I will show an image sequence of human cooking. I have annotated the images with numbered circles. Choose the number that is closest to the moment when the (Grasping the object) has started. You are a five-time world champion in this game. Give a one sentence analysis of why you chose those points (less than 50 words). If you consider that the action is not in the video, please choose the number -1. Provide your answer at the end in a json file of this format: {"points": []}
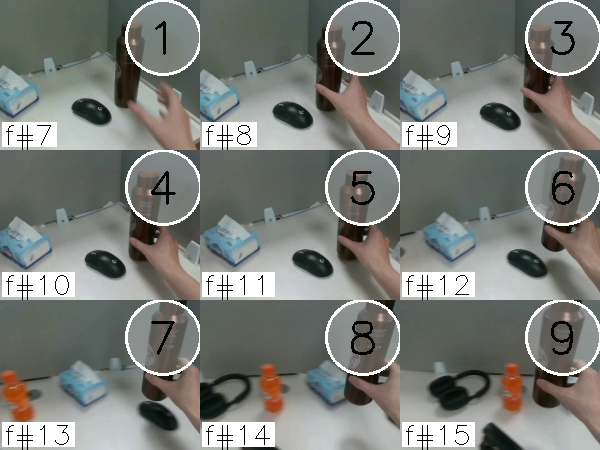
Frame 4 shows the clearest moment of hand-object contact.
{"points": [4]}